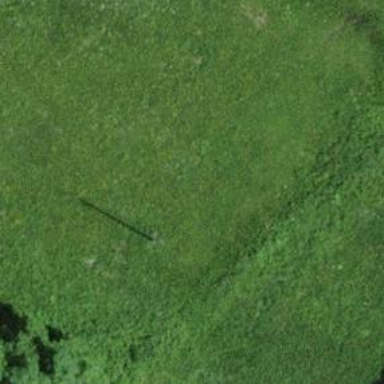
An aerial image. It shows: Minor power line.